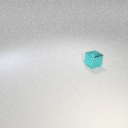
small cyan metal cube